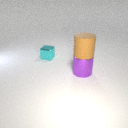
small cyan metal cube behind large purple metal cylinder